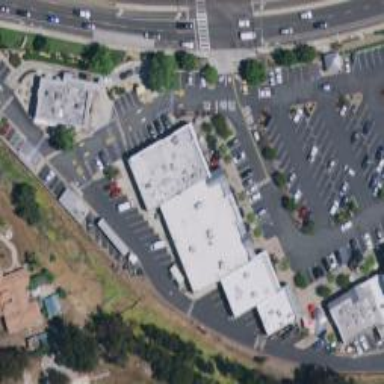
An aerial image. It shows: Pharmacy providing healthcare services.